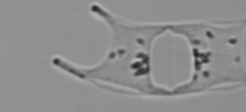
Label: Eucampia